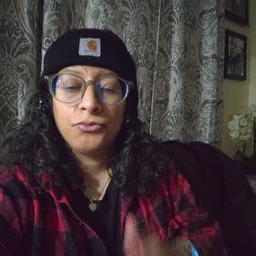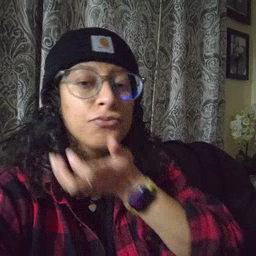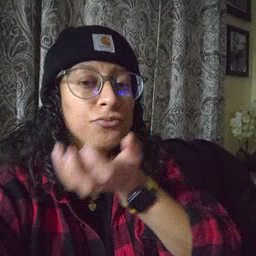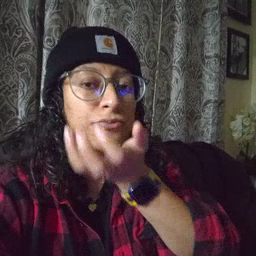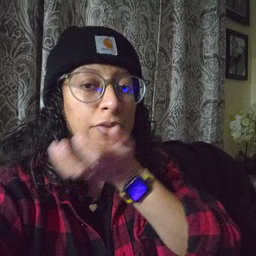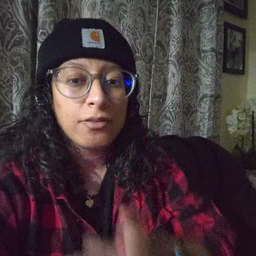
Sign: grass